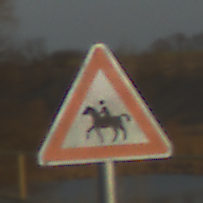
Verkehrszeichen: ReiterRechts
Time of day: SunriseSunset
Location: Outdoor (RoadRail)
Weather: PartlyCloudy
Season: NotSpecified
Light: Natural